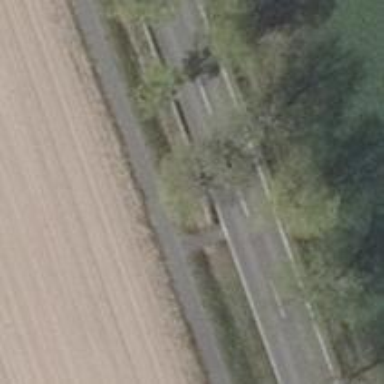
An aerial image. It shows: Secondary road with asphalt surface.